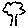
Label: tree